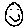
Label: smiley face